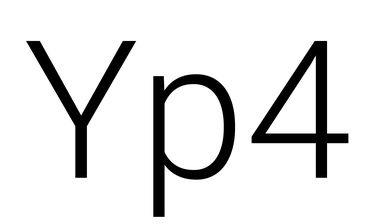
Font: Roboto_Light